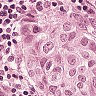
Metastatic tissue present: yes